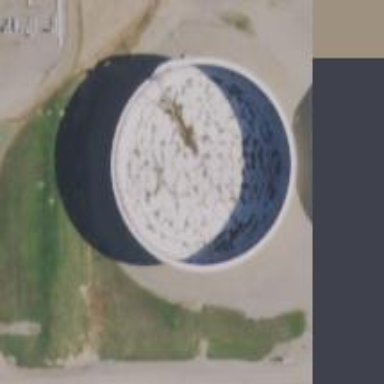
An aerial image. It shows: Storage tank created as man-made structure.